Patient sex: F
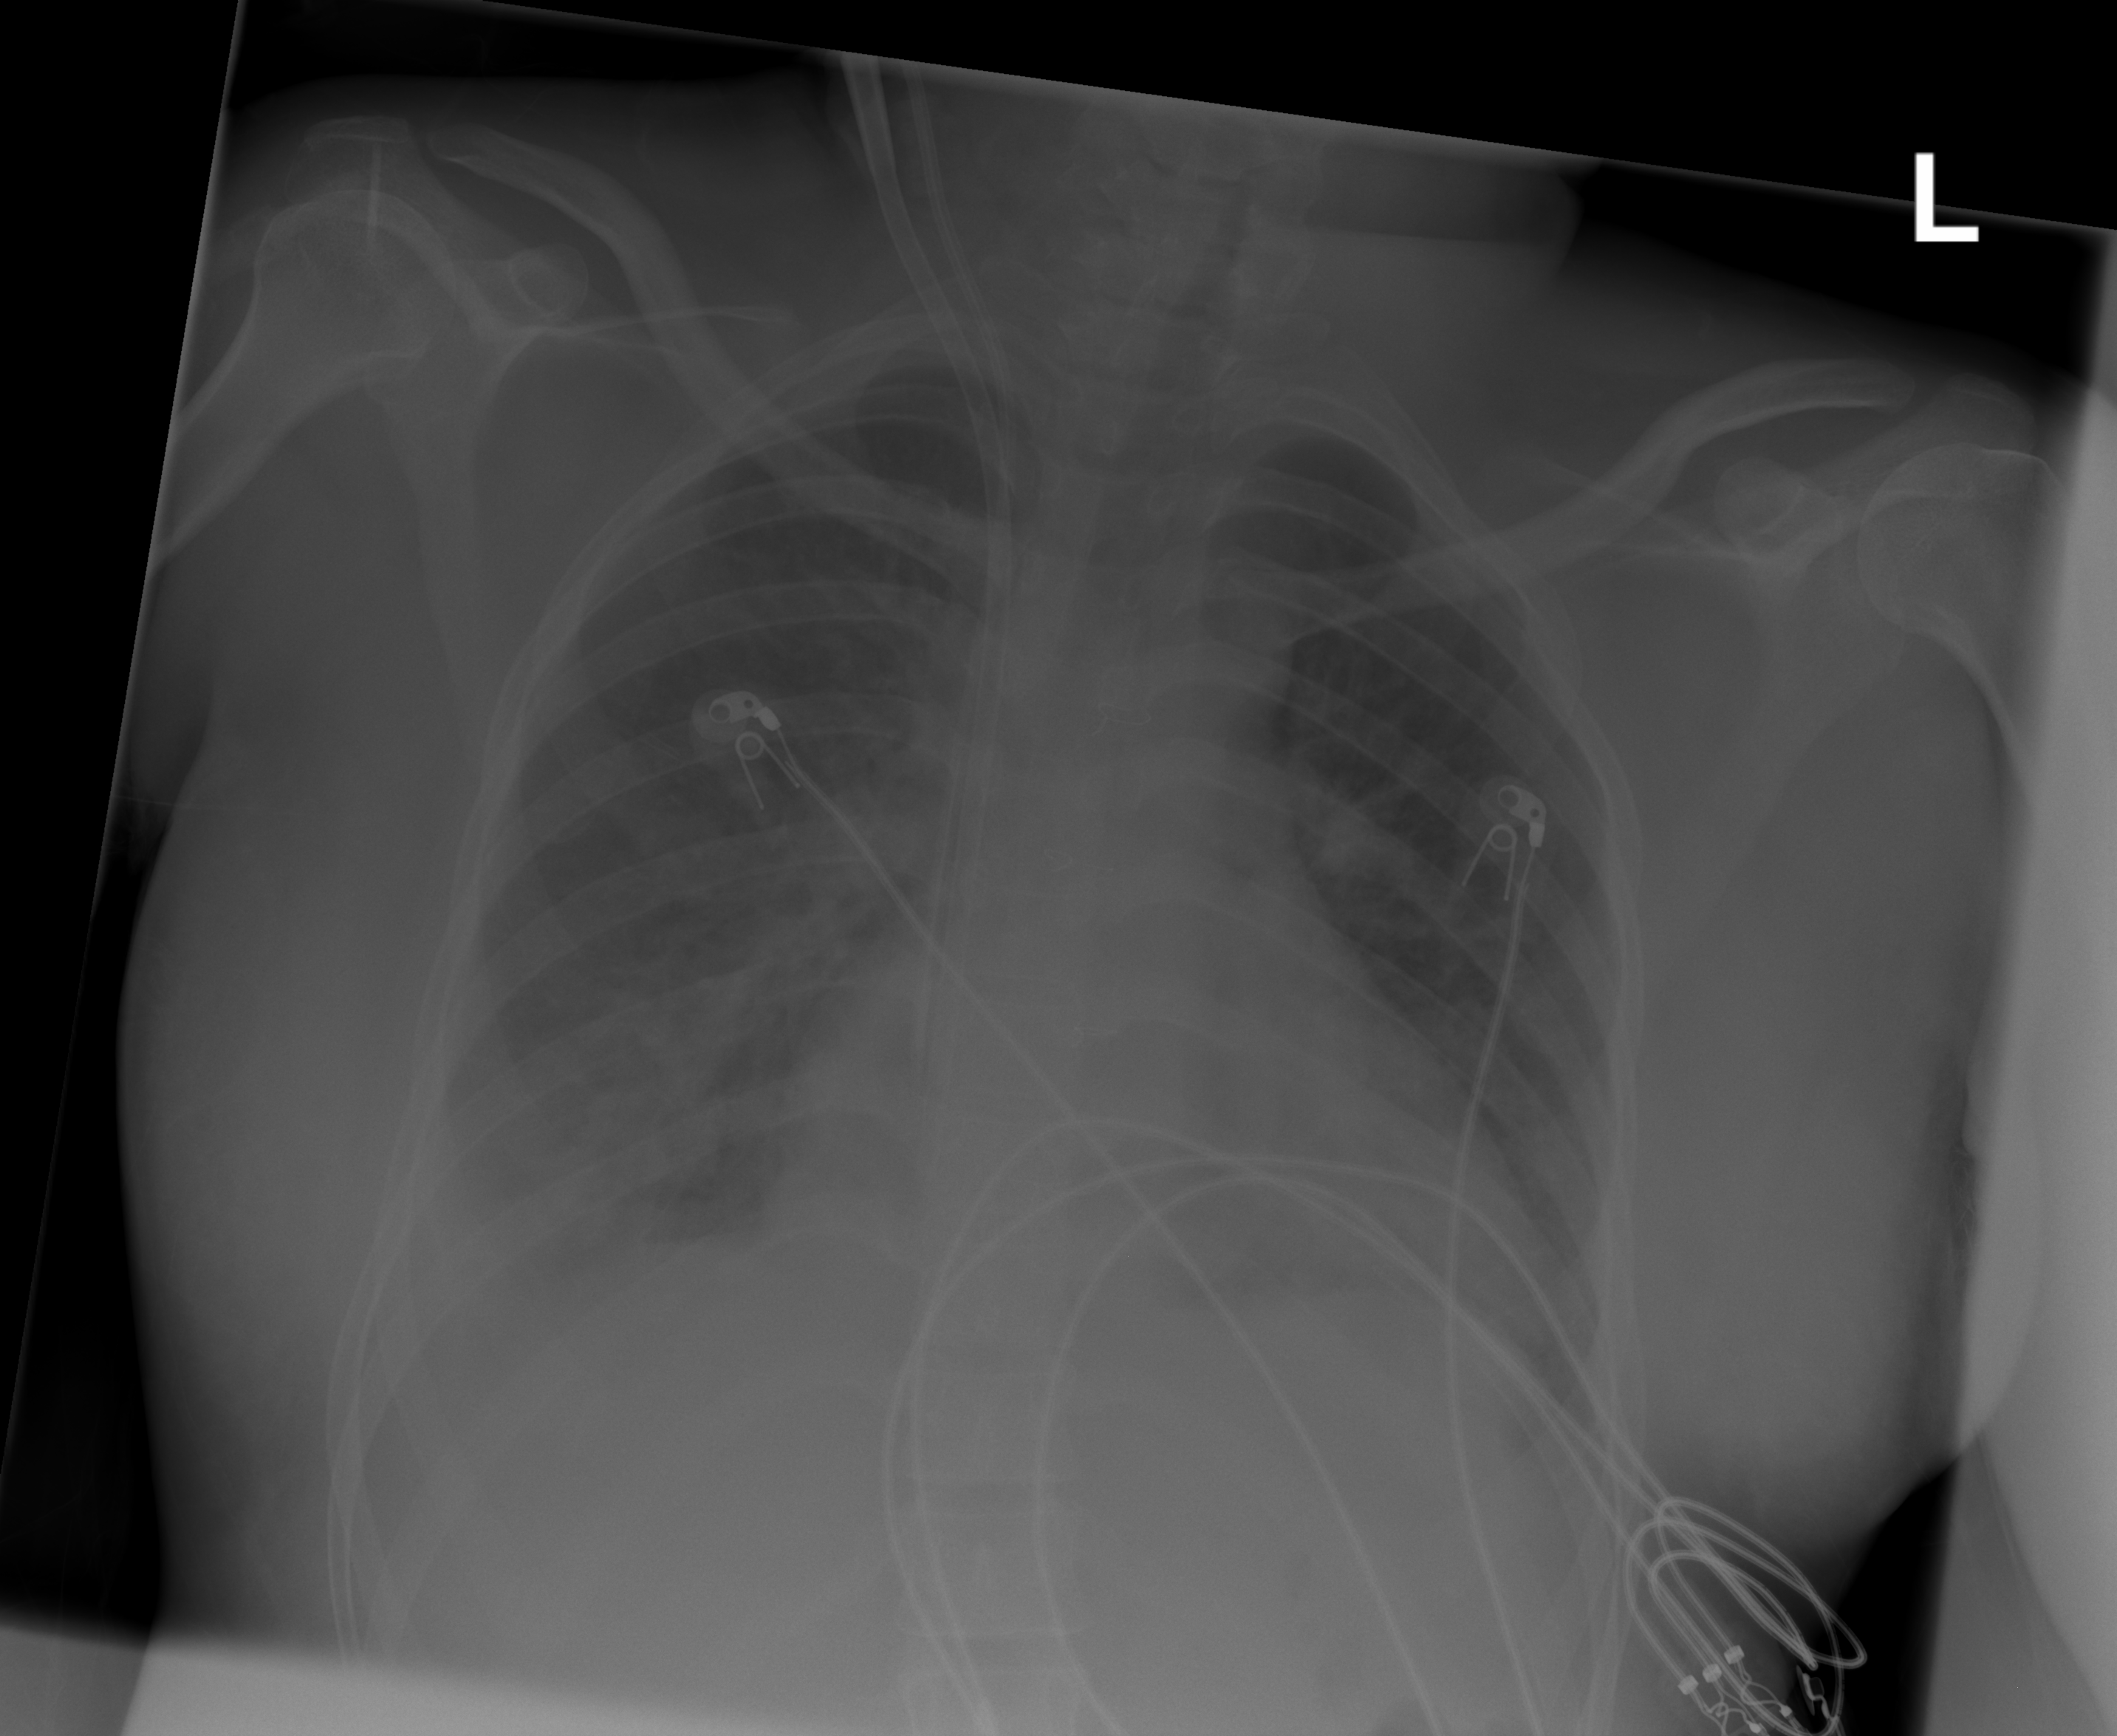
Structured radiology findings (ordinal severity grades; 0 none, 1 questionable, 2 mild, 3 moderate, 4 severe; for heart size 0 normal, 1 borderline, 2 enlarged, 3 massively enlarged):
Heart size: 2
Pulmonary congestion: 2
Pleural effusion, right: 2
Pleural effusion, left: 1
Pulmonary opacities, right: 3
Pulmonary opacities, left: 2
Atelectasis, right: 3
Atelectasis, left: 2